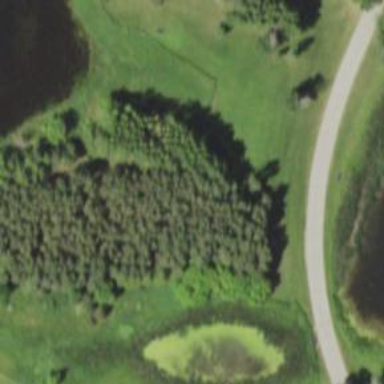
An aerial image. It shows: Evergreen forest with needle-leaved trees.